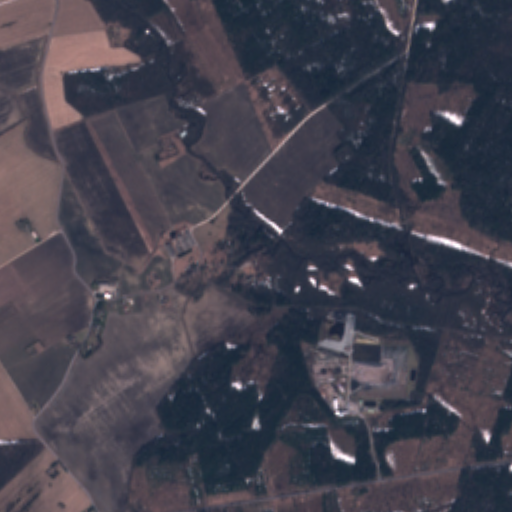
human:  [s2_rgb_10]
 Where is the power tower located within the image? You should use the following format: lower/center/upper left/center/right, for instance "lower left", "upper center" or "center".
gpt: There is no power tower in the image.